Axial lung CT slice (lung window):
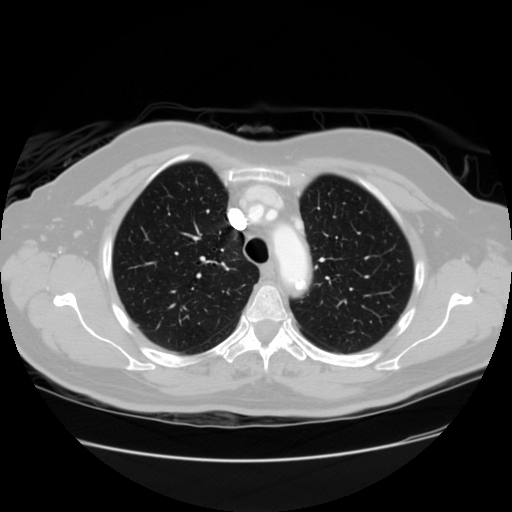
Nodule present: no